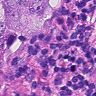
Metastatic tissue present: yes